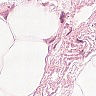
Metastatic tissue present: no